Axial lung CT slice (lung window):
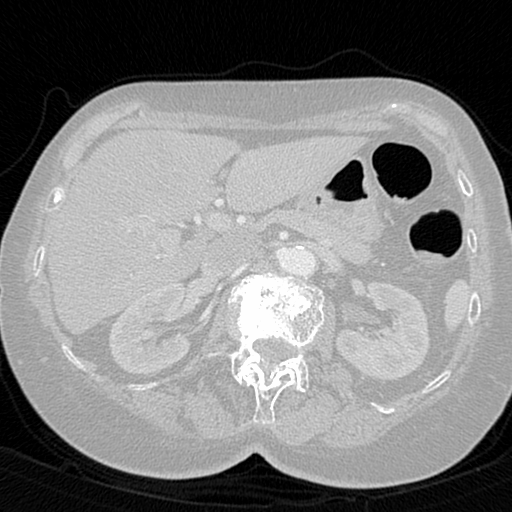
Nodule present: no